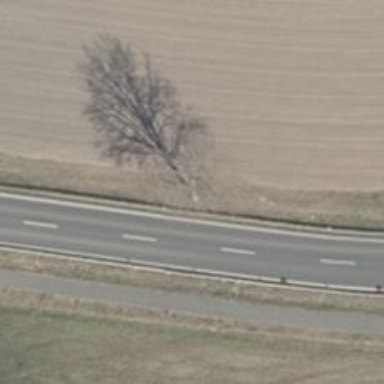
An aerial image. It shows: Deciduous broadleaved tree.